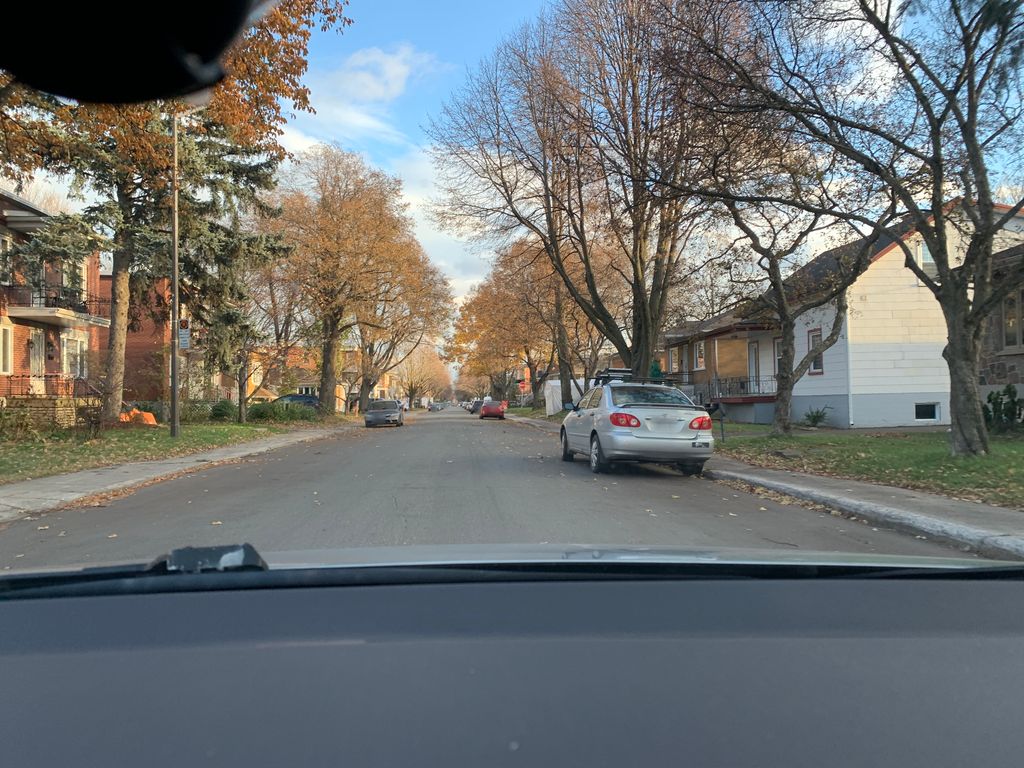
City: quebec_city